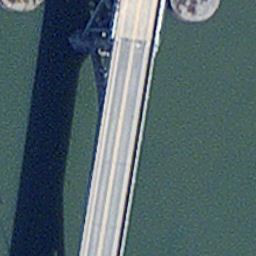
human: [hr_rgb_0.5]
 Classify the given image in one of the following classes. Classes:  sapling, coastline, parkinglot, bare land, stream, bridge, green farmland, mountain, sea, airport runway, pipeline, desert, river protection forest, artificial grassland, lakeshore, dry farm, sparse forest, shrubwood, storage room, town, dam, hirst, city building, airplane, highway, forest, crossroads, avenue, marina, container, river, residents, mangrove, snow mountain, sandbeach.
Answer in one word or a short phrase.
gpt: bridge